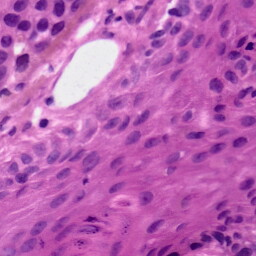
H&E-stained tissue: Skin